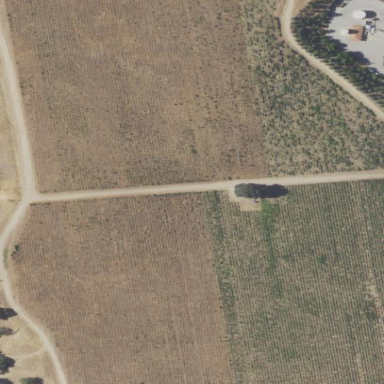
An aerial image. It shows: Vineyard growing grapes.